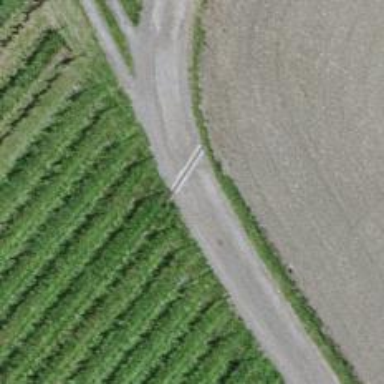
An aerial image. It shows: Well-maintained track road with grade 1 tracktype.